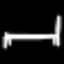
Label: bed